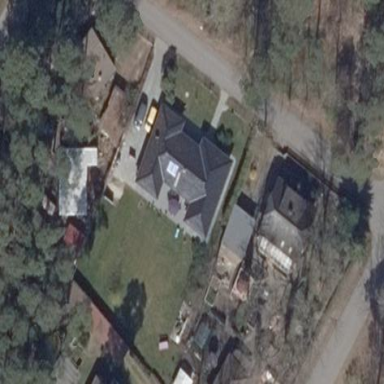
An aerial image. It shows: Building with hipped roof oriented along.